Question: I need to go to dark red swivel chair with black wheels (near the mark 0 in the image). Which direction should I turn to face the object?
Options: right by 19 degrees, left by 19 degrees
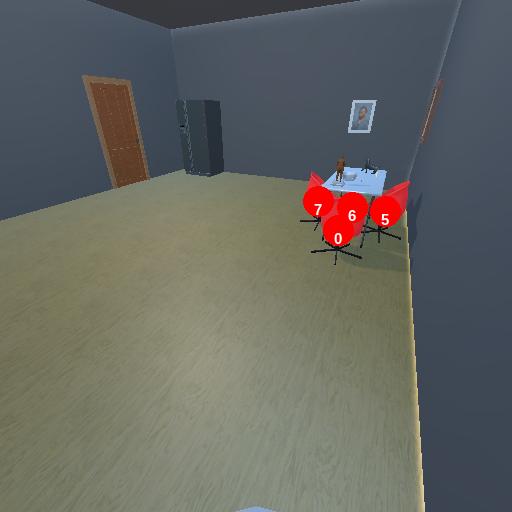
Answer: right by 19 degrees